Field crop: tomato
Growth stage: 1
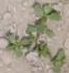
Species: portulaca